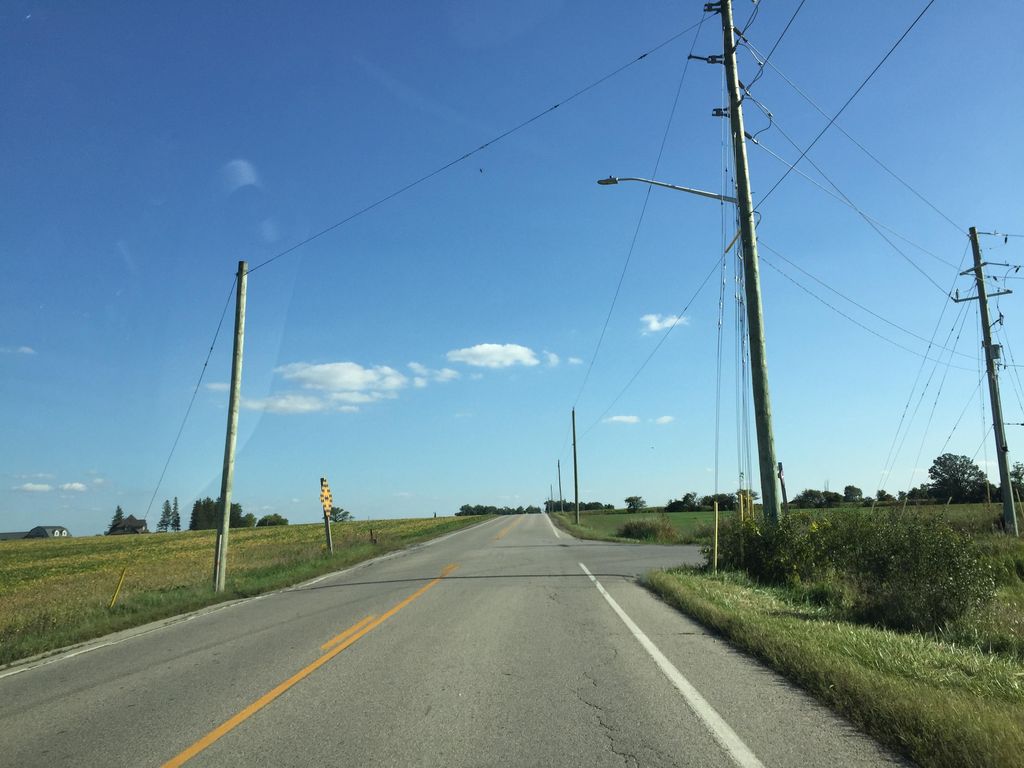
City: kitchener-waterloo